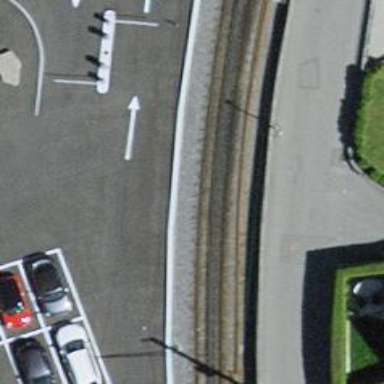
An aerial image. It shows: Single railway track with electrification through contact line.